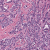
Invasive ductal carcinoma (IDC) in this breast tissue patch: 1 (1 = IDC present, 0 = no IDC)